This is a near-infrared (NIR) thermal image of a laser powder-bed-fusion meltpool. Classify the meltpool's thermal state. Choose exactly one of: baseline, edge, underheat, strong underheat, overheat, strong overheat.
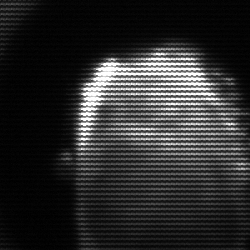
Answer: baseline